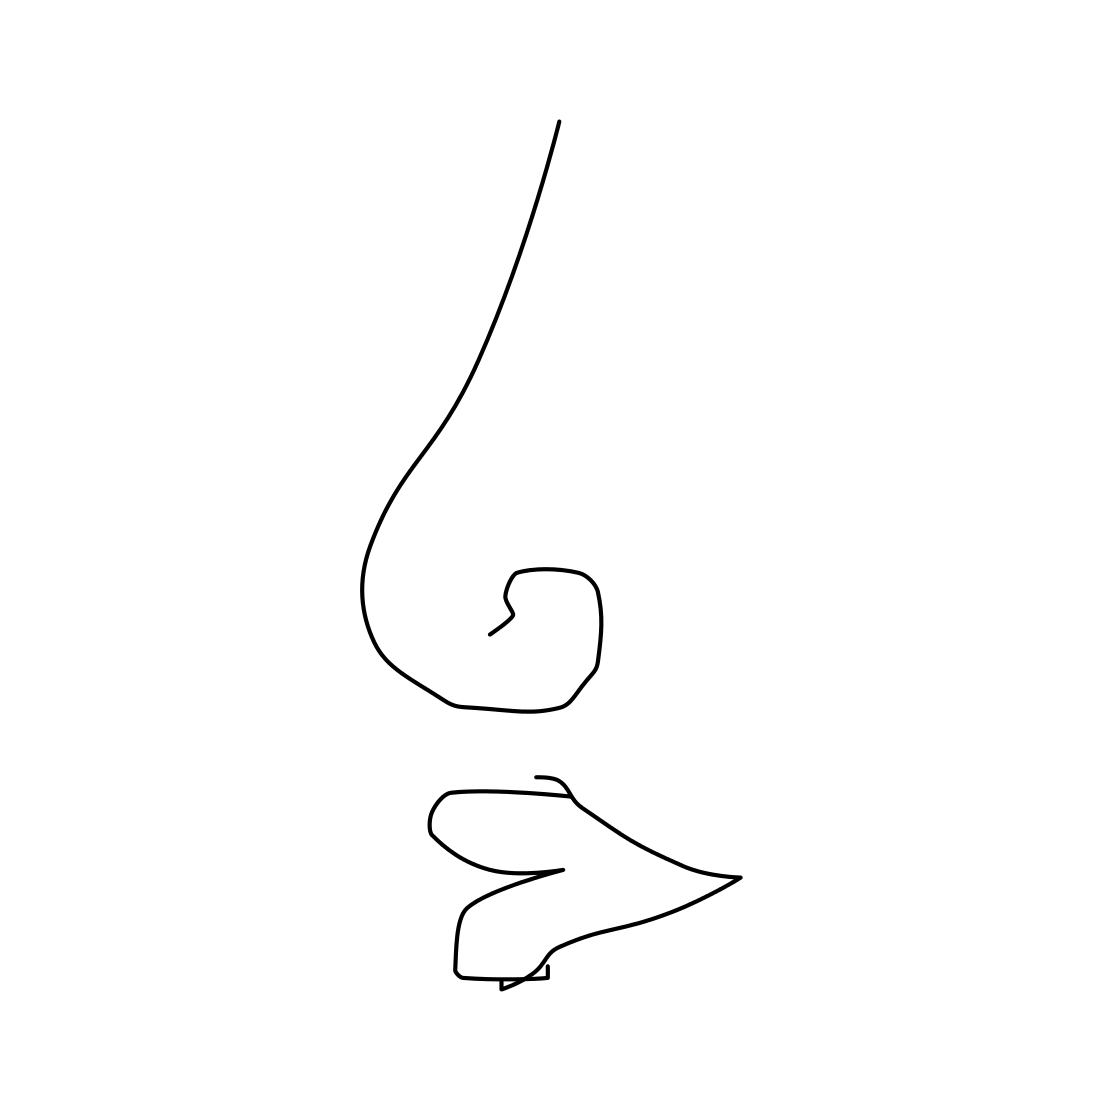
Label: nose